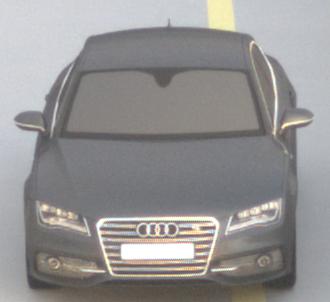
Make: Audi
Model: S7 Sportback cod
Detailed model: S7 (4G) Sportback
Model produced from: 2012/06
Model produced until: 2014/05
Doors: 5
Color: gray
Road condition: dry road
Daytime: sunrise or sunset
Contrast: low contrast